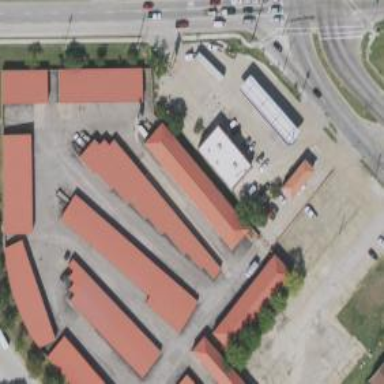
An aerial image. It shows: Warehouse building.